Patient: sex M, age 34
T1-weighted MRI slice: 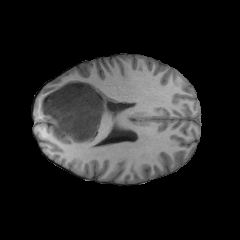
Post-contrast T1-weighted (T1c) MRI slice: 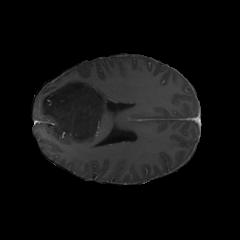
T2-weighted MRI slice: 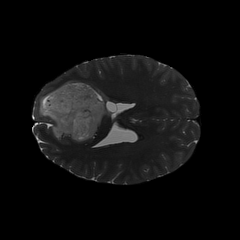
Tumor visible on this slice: yes
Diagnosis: Astrocytoma, IDH-mutant
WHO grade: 2